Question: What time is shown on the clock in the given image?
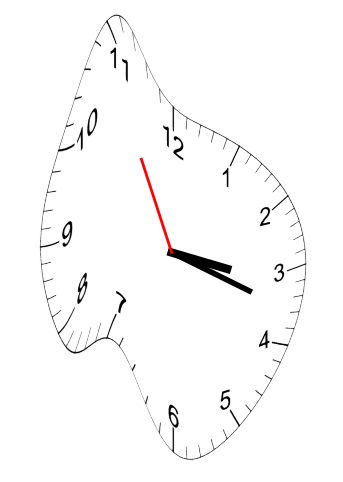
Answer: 03:17:55